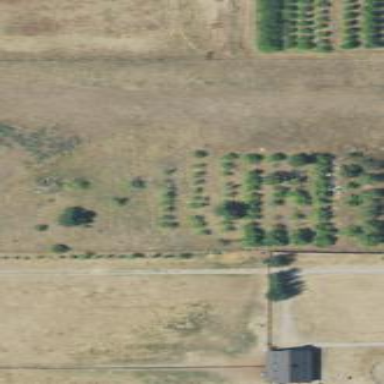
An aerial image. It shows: Orchard.